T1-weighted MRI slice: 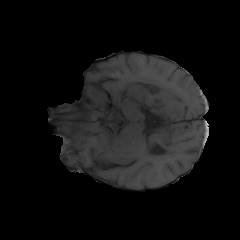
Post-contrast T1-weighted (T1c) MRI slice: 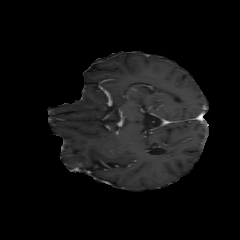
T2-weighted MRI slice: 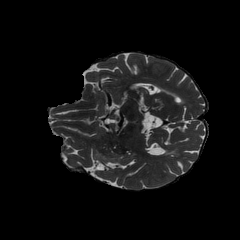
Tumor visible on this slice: no